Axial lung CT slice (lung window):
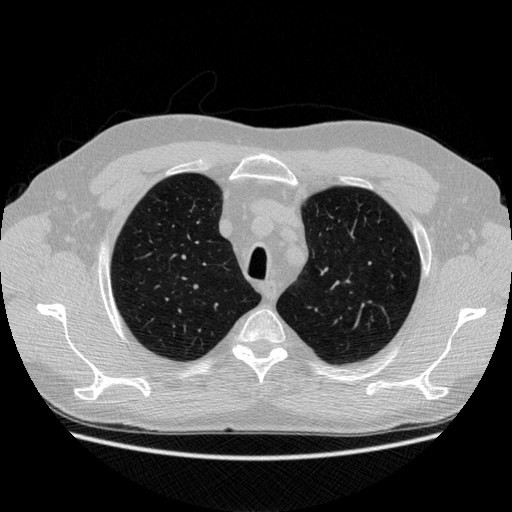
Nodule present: no